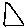
Label: triangle